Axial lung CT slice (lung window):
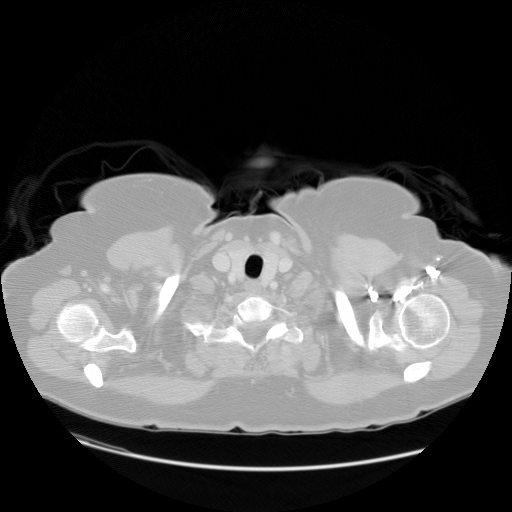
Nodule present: no